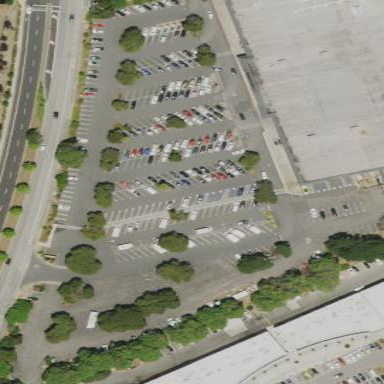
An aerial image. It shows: Parking area with surface.